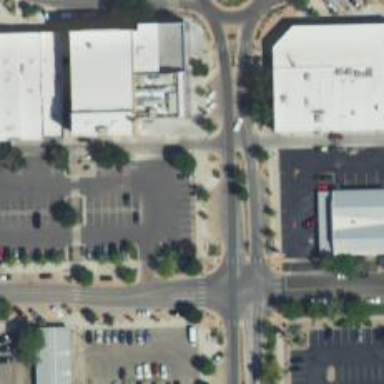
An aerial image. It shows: Parking space is available.